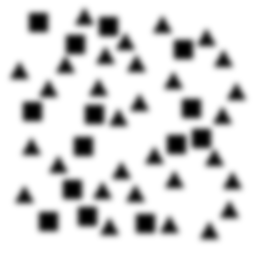
Squares: 14
Triangles: 30
Stars: 0
Total shapes: 44